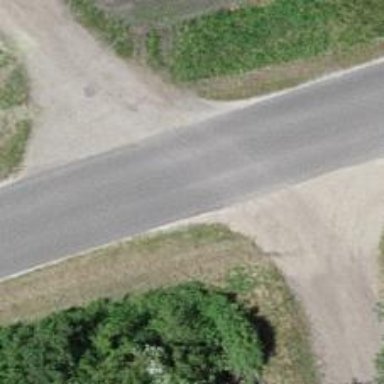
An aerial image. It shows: Unclassified road.